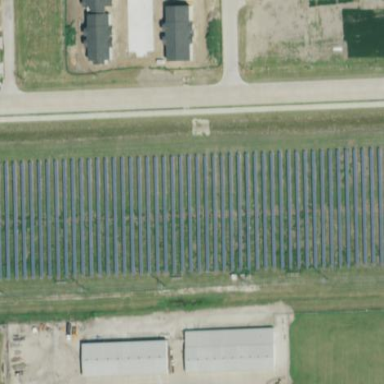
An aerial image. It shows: Solar power plant utilizing photovoltaic technology to produce electricity.